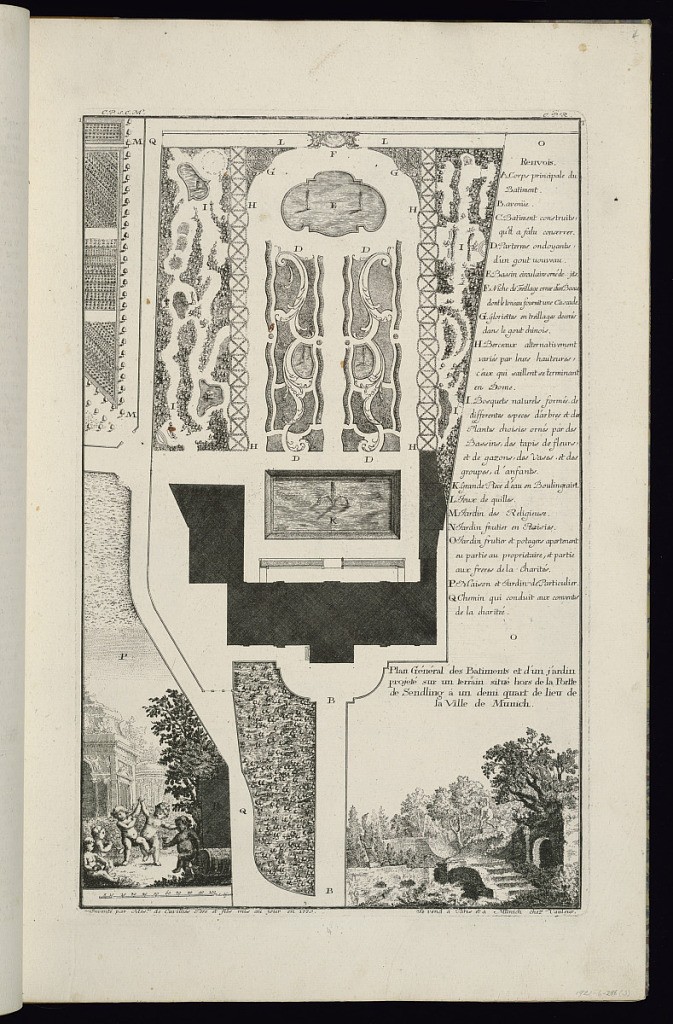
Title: Plan of Building and Garden
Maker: François de Cuvilliés the Elder, Belgian, 1695 - 1768
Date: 1770
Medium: Etching and engraving on paper
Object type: Bound print
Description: Plan of a garden and garden buildings. An extensive key to letters A-Q figures in the print on the right. Lower left and right are perspective views of part of the building and the garden. In the view at lower left, a group of dancing drinking putti figures, some playing music.